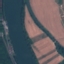
Land use / land cover class: River